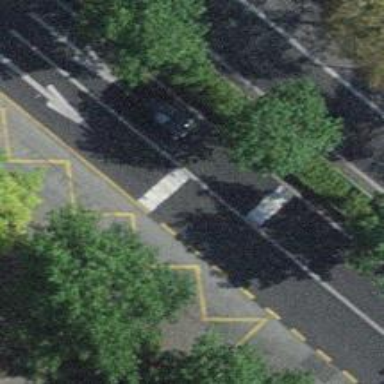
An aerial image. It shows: Bus stop with shelter for public transport.